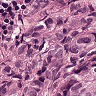
Metastatic tissue present: yes